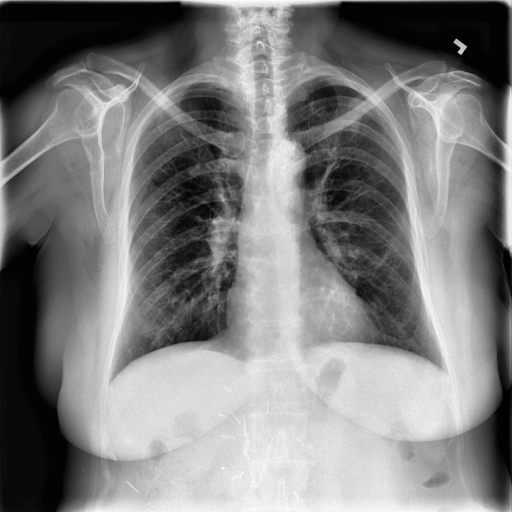
Finding: NORMAL